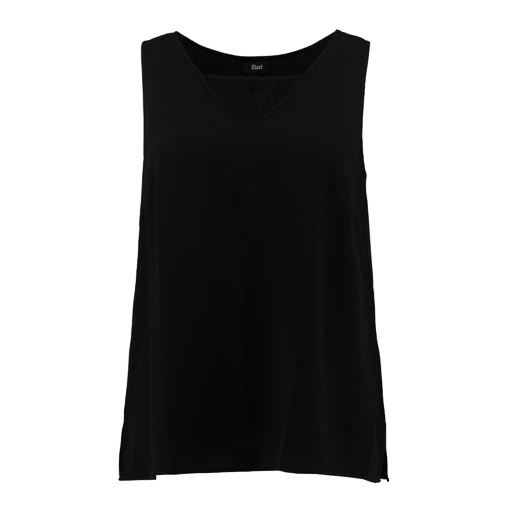
black sleeveless high-low top only macy, black issy tank top, black twofer trapeze cami, white background